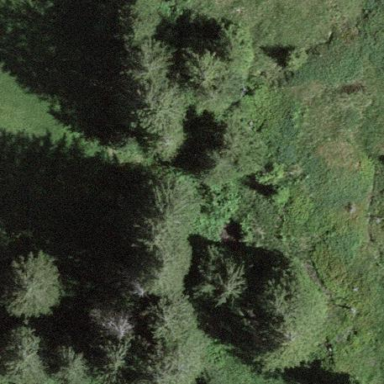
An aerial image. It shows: Forest area.